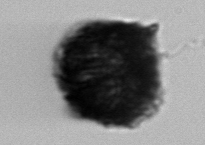
Label: Gonyaulax